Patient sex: M
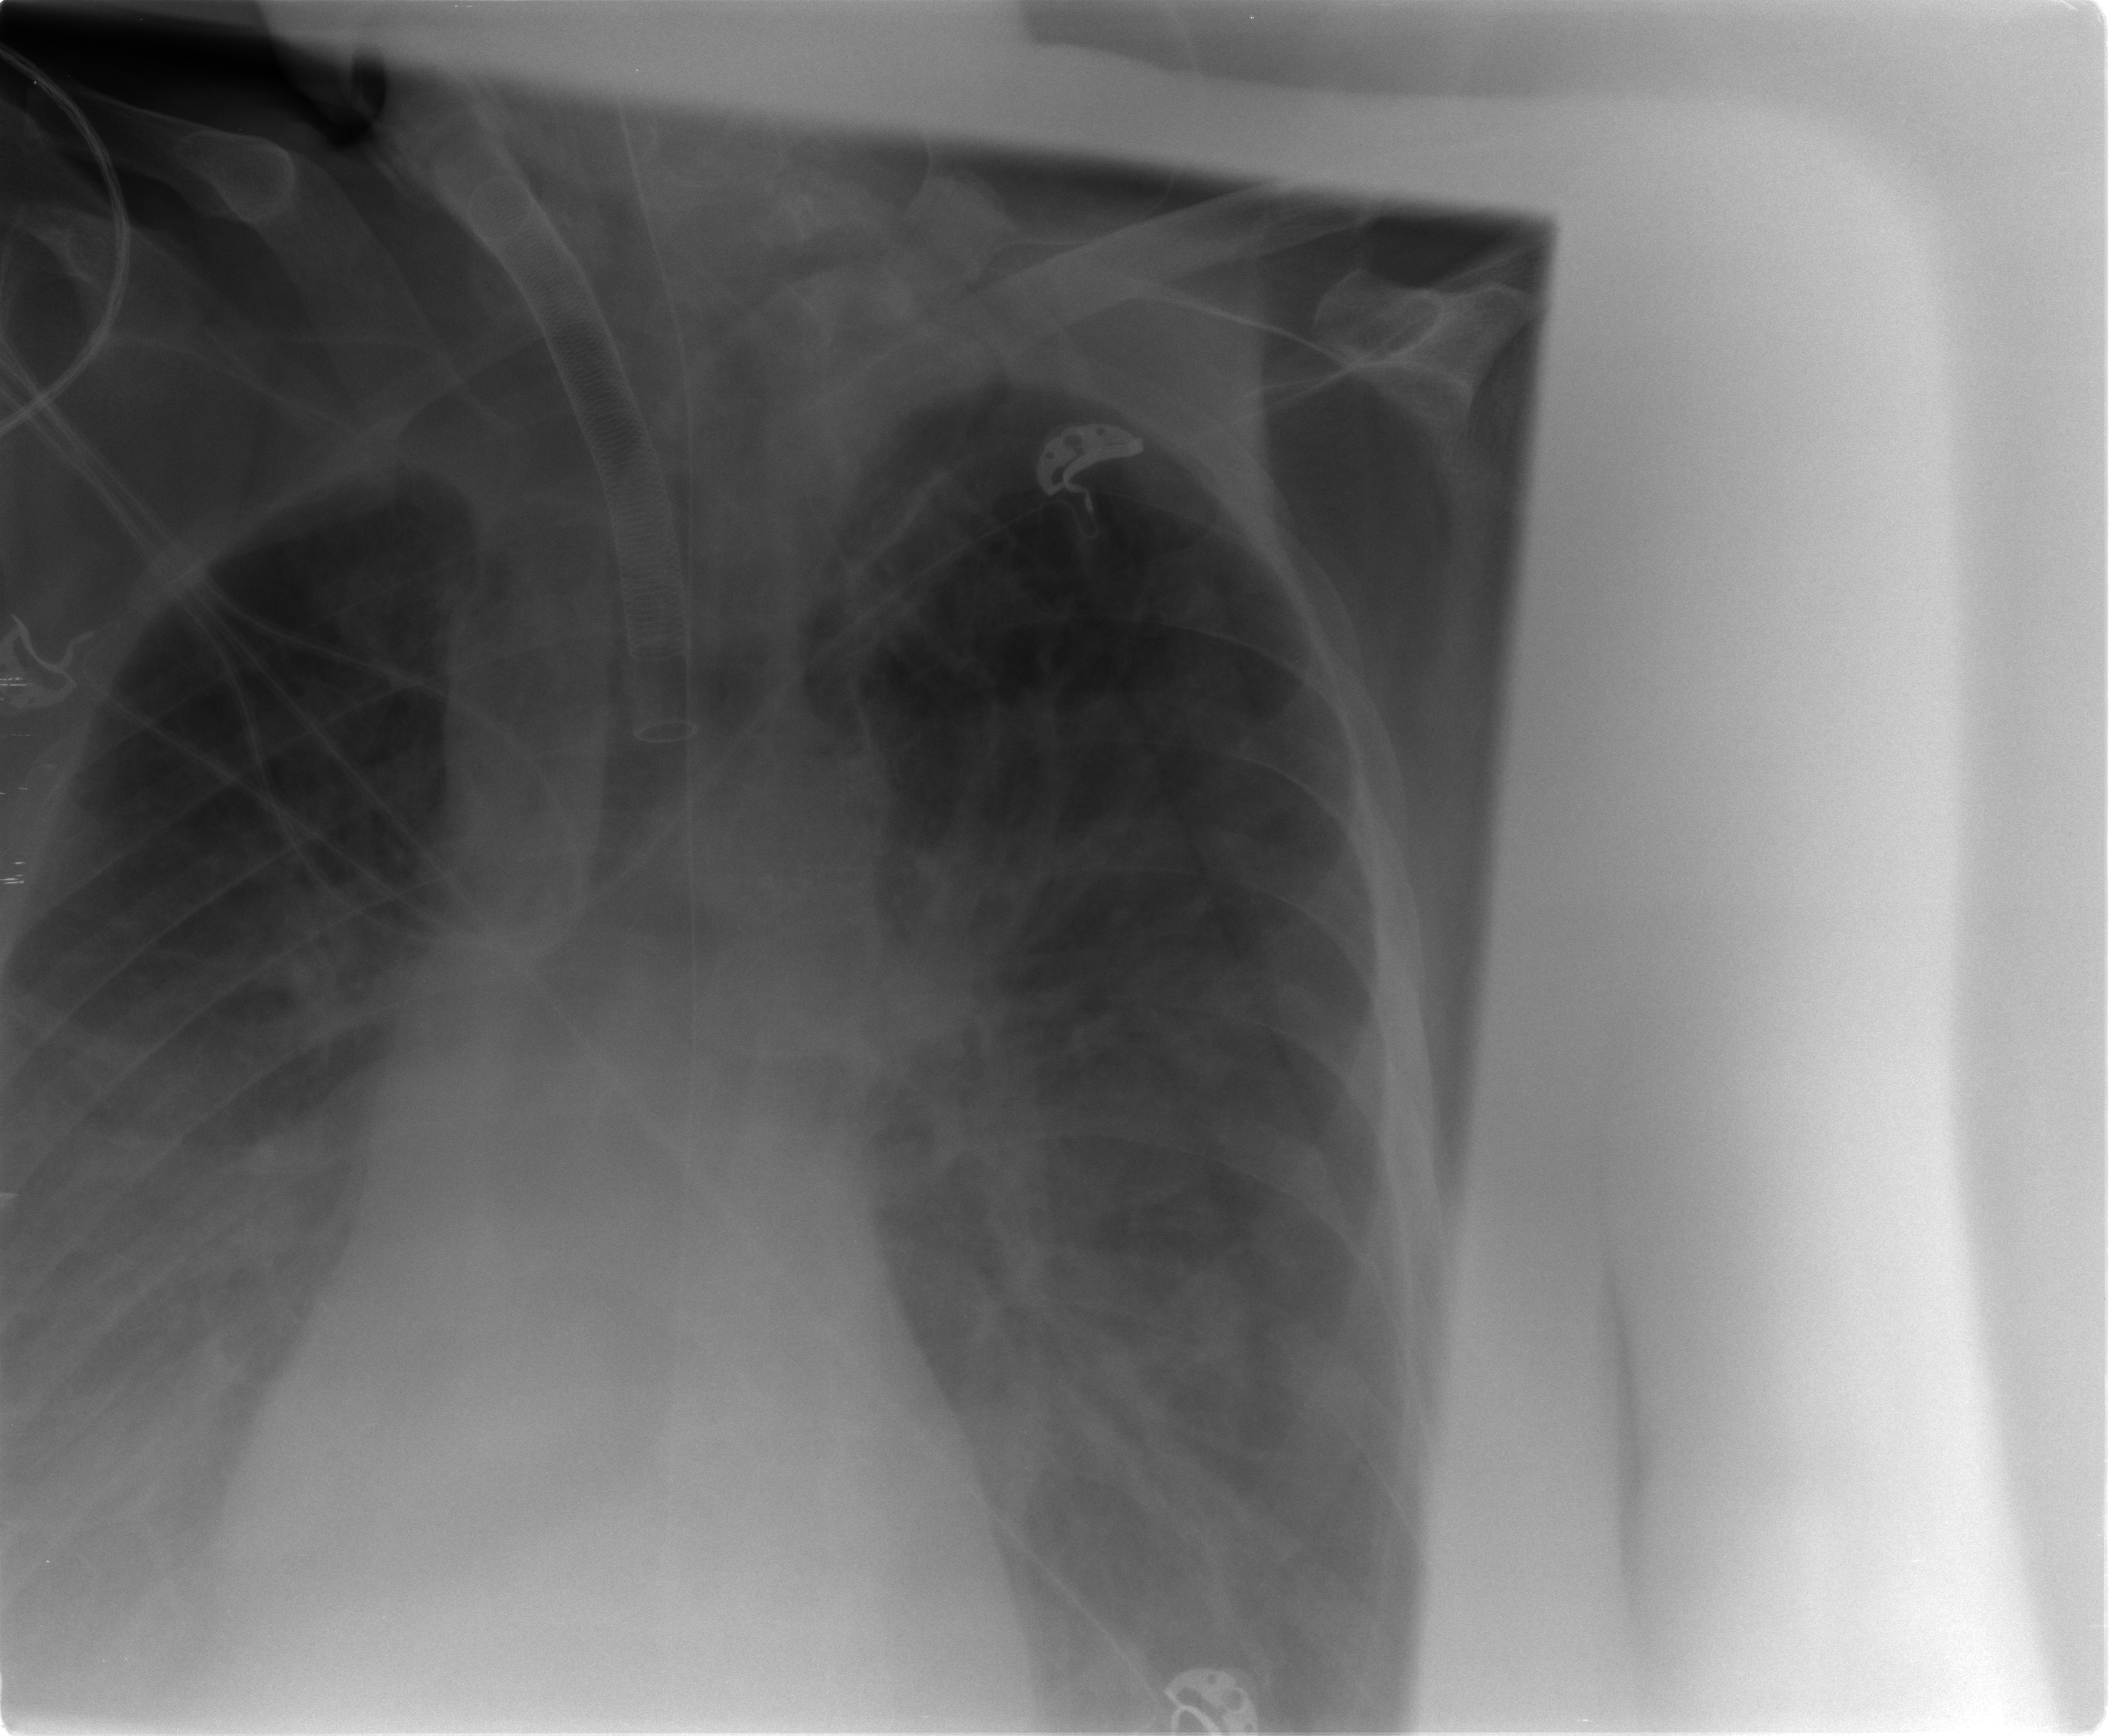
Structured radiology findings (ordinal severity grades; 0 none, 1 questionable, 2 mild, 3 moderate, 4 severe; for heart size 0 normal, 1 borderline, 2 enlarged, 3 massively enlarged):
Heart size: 0
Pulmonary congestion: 2
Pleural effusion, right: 2
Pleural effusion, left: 2
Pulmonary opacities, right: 0
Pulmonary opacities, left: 0
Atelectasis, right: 2
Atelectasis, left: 2